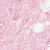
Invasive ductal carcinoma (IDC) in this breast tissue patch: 0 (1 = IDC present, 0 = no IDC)